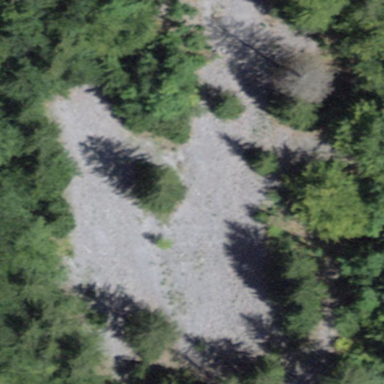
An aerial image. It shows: Natural scree.